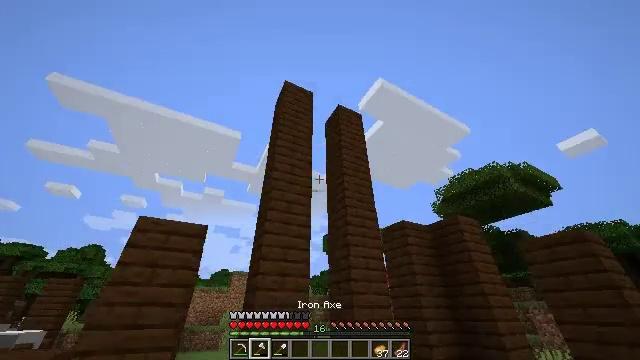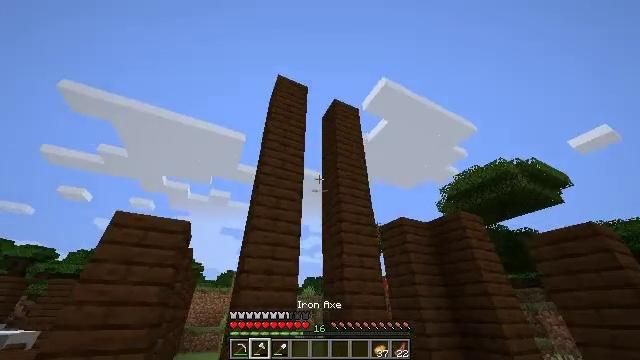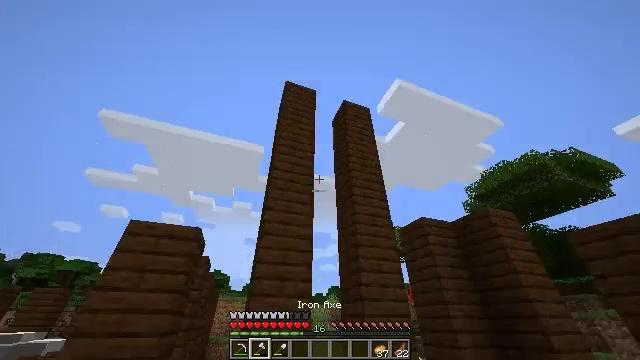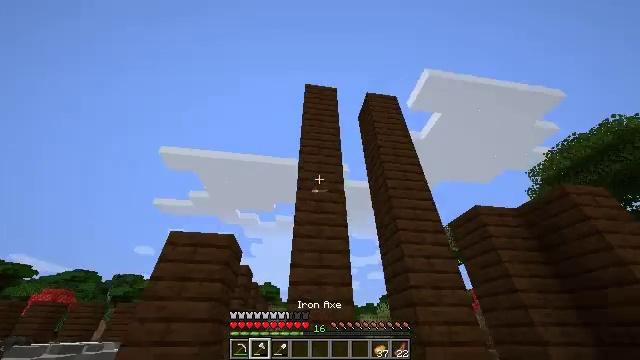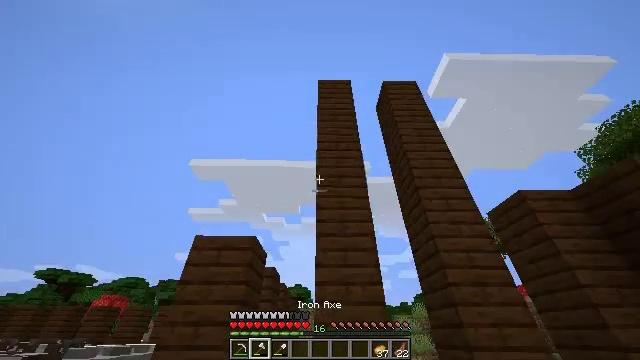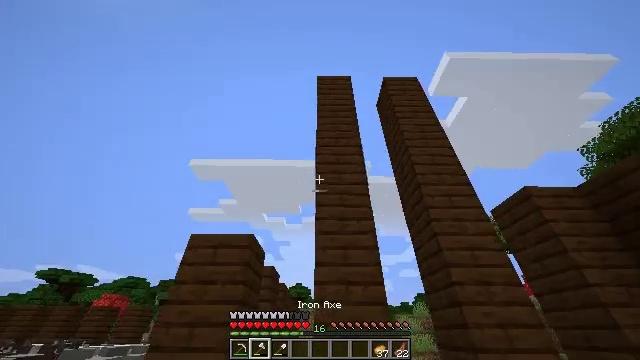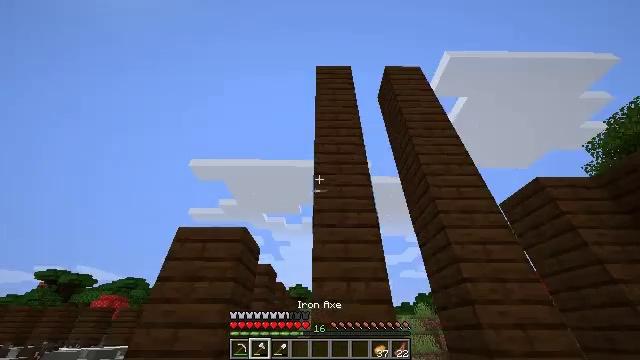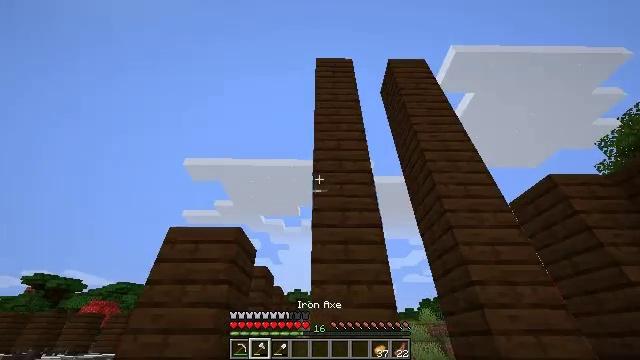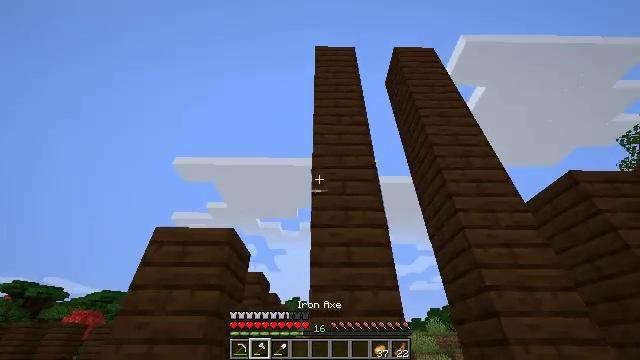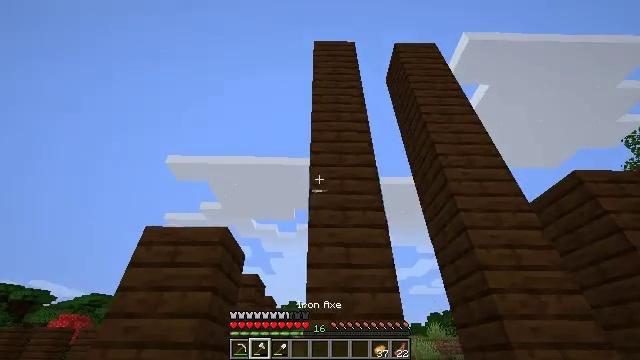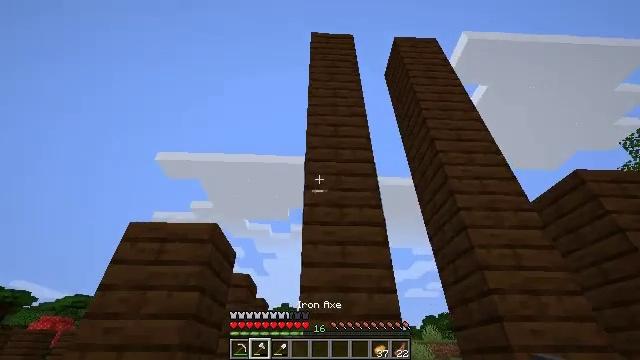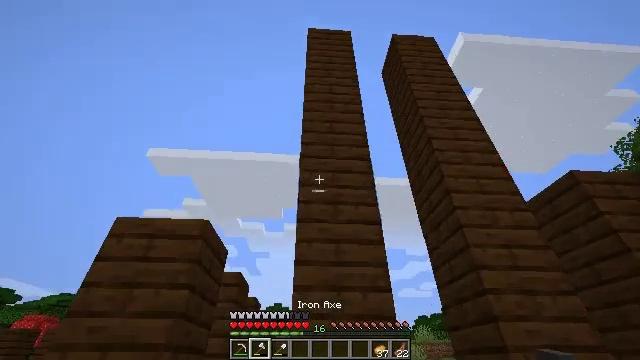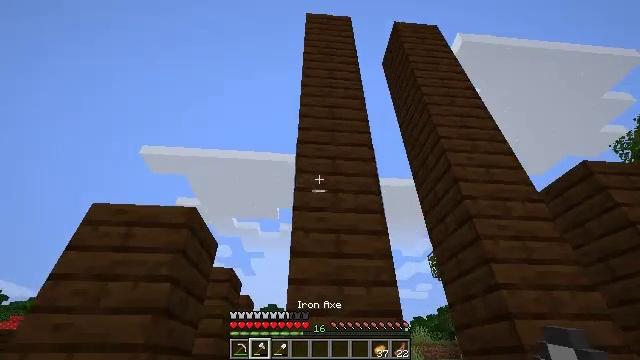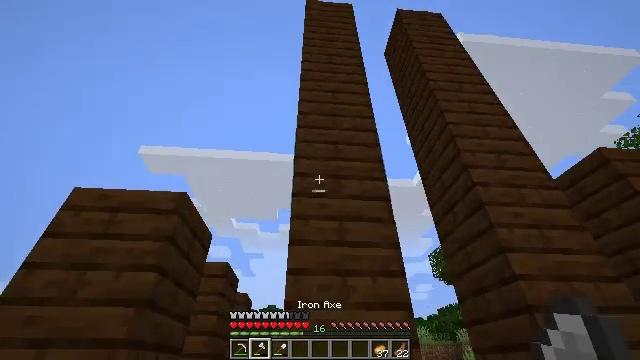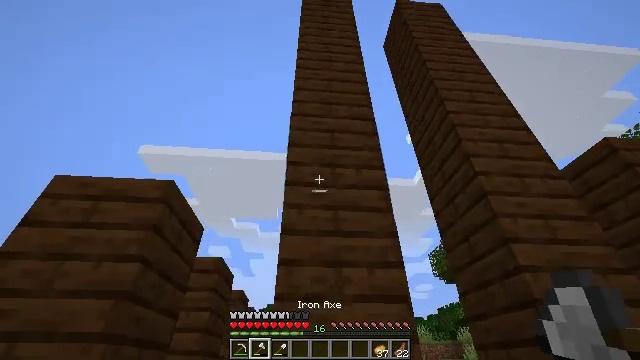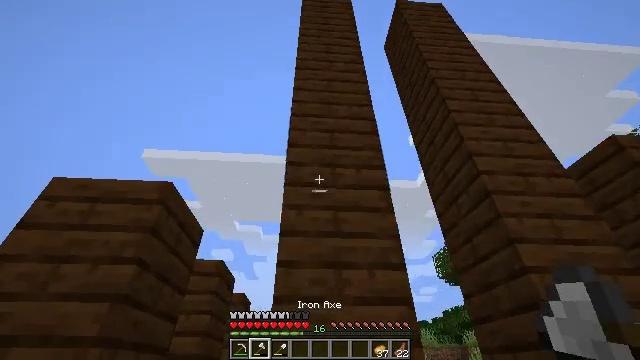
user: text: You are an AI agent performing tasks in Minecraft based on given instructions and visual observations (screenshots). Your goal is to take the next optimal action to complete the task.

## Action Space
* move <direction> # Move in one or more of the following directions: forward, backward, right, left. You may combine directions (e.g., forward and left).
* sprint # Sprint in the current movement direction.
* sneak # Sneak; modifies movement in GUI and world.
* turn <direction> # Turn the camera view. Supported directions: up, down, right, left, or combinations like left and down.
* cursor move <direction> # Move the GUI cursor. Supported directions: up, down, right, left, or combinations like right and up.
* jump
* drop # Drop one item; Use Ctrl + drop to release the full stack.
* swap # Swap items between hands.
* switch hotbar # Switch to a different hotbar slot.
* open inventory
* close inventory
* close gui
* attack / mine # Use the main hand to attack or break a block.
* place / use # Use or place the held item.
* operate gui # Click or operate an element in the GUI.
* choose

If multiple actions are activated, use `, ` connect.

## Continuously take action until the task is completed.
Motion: motion action
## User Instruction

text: Collect dark oak planks from a structure.
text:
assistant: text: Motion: move forward and move right, turn left
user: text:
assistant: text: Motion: move forward, turn left and up
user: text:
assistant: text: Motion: move forward, turn left and up
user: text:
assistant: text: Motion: move forward, turn left
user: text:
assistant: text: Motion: move forward
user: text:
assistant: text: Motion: no_op
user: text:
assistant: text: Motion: no_op
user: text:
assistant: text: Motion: no_op
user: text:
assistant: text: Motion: no_op
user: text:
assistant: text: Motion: move forward, turn right
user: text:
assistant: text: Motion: move forward, turn right
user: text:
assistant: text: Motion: move forward, turn right
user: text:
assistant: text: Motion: move forward
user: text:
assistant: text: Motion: move forward and move right
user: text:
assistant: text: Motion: move right
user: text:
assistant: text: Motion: turn left and up
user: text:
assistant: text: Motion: turn left and up
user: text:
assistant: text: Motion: turn left and up
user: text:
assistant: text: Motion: turn left and up
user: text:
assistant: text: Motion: turn up
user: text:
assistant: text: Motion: turn up
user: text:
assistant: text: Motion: no_op
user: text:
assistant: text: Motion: no_op
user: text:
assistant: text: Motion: no_op
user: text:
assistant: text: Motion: no_op
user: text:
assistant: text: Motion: no_op
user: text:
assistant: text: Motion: attack / mine
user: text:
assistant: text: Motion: attack / mine
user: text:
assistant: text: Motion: attack / mine
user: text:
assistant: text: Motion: attack / mine